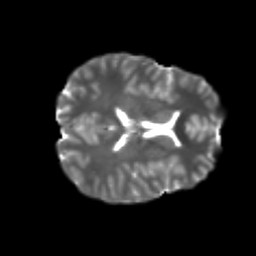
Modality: T2w
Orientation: axial
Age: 20
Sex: female
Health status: healthy
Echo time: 0.074 s